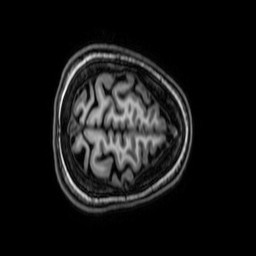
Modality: T1w
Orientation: axial
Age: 24
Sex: female